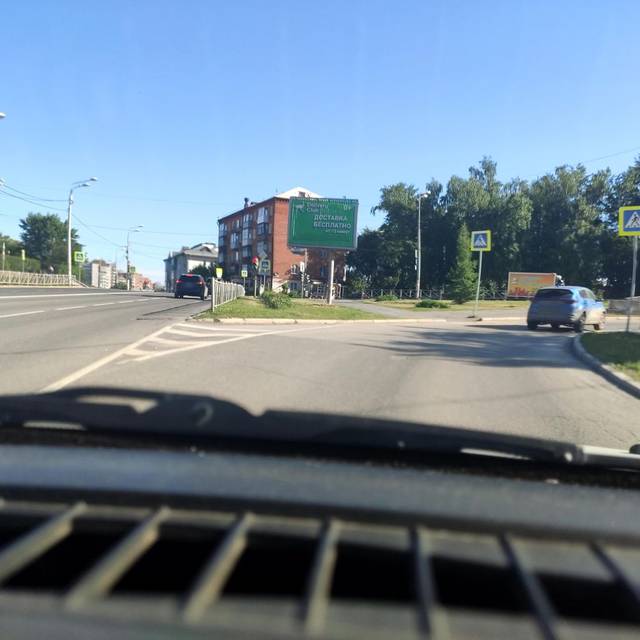
Region: Russia
Coordinates: 58.002, 56.212